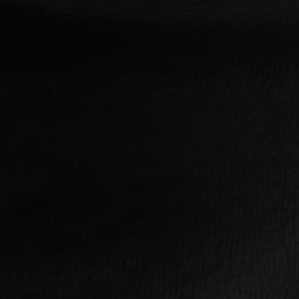
Label: frost